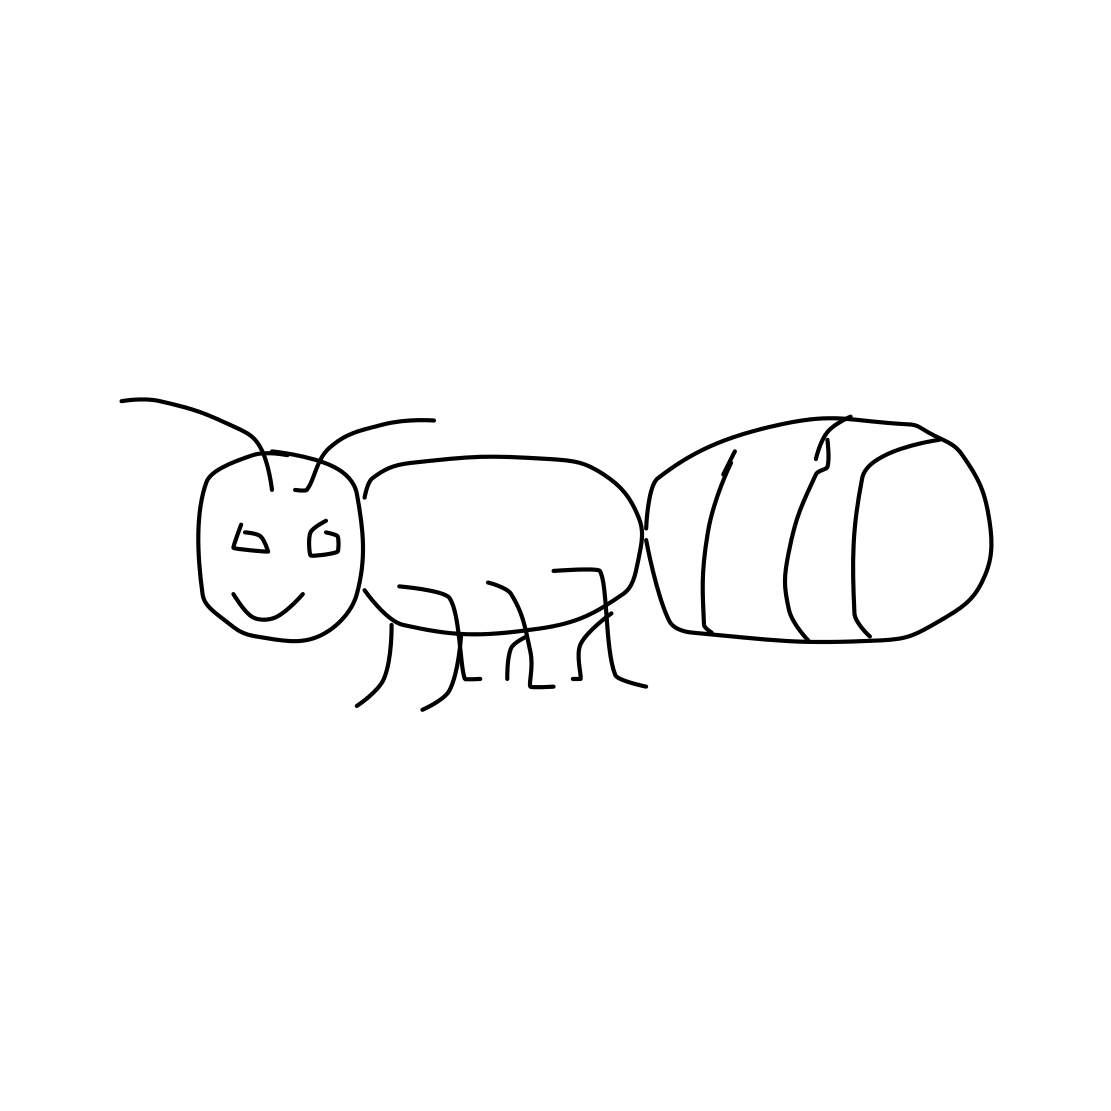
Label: ant